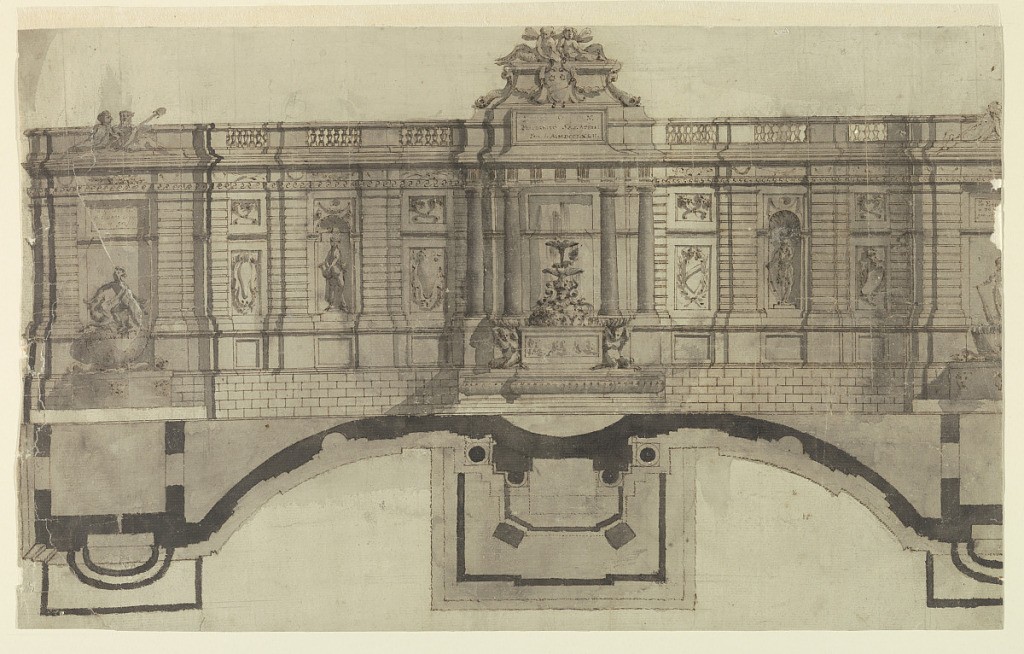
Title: Wall Fountain Elevation
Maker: Pellegrino Sabbatelli, Italian
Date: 1792
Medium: Pen and brown ink, brush and gray and black wash, graphite on cream paper
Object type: Drawing
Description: A wall fountain elevation composed of three parts. A central fountain is set between paired columns with a sculptured entablature. Niches flanked by panels bearing arms separate the central fountain from flanking basins with sculpture at the extremities. Below: ground plan of the structure.